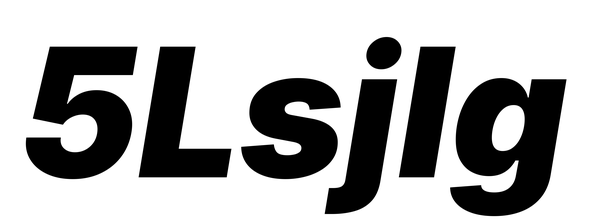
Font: Inter-Italic_Black_Italic